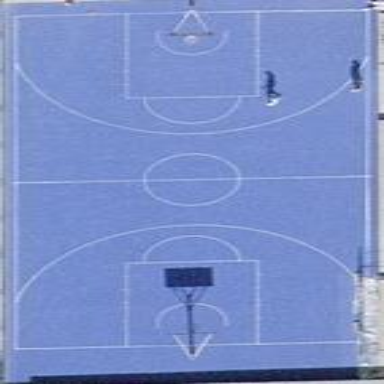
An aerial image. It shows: Tartan basketball court located on pitch designated for leisure land.